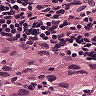
Metastatic tissue present: yes